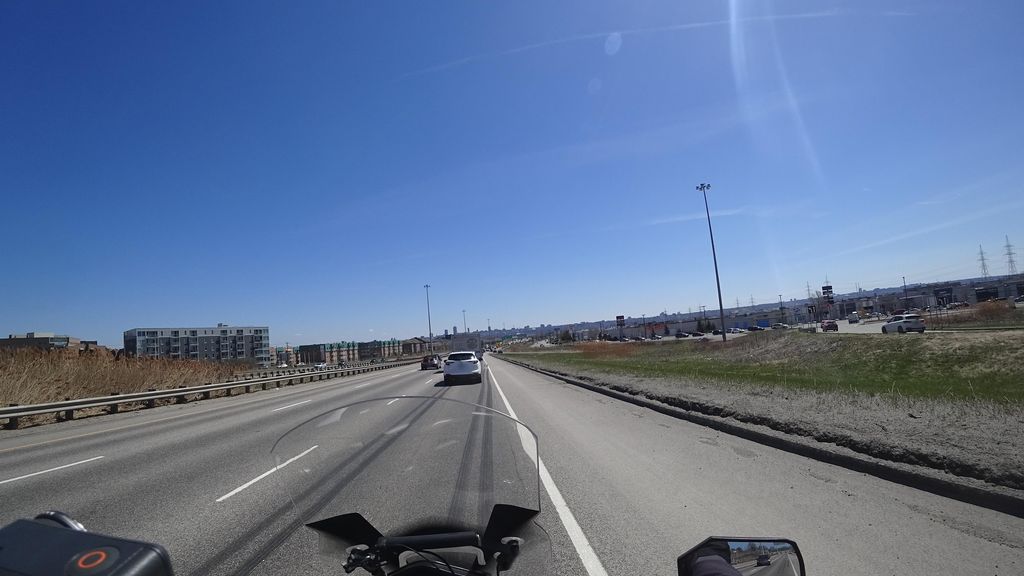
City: quebec_city